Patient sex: M
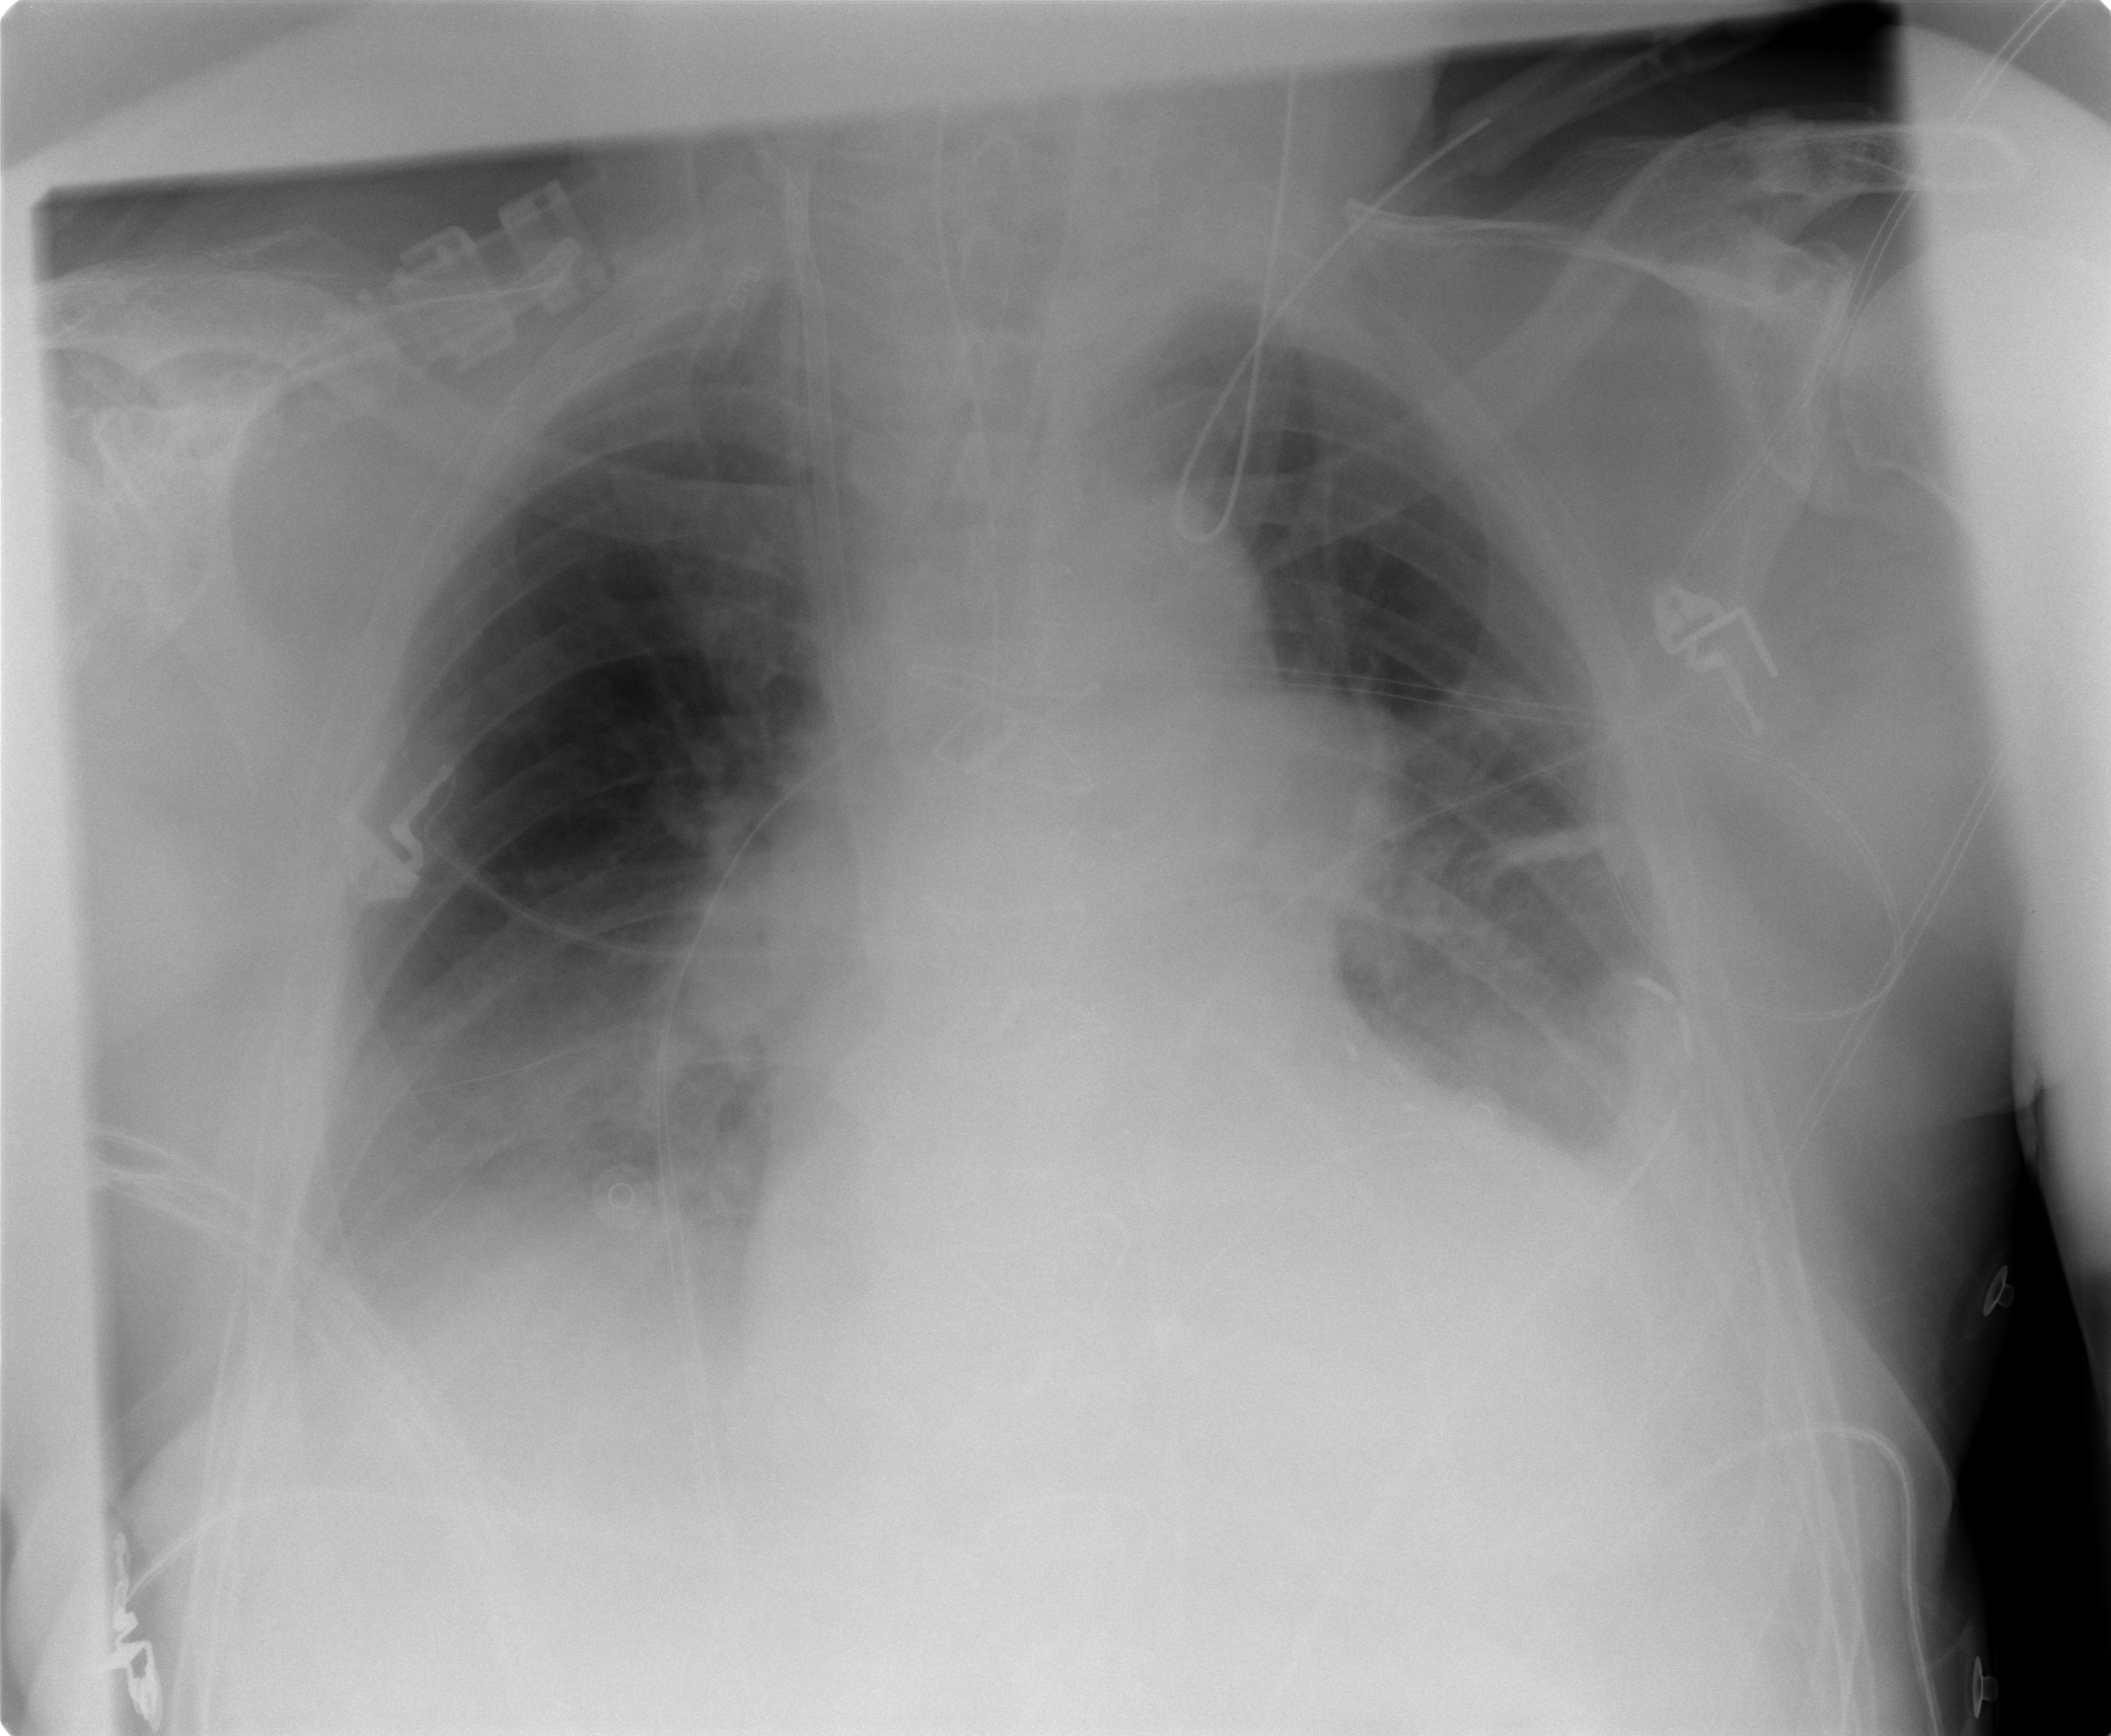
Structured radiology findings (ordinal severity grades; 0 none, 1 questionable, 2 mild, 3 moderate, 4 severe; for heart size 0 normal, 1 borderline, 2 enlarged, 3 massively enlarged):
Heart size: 2
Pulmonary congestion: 1
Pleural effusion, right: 3
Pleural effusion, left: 2
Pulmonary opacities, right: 0
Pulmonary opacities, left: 0
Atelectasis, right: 3
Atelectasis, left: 2